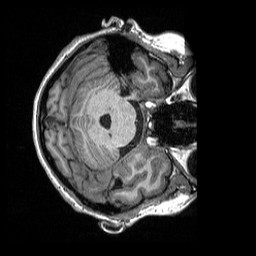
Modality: T1w
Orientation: axial
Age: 23
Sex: female
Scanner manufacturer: siemens
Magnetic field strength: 3 T
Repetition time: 2.3 s
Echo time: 0.00298 s